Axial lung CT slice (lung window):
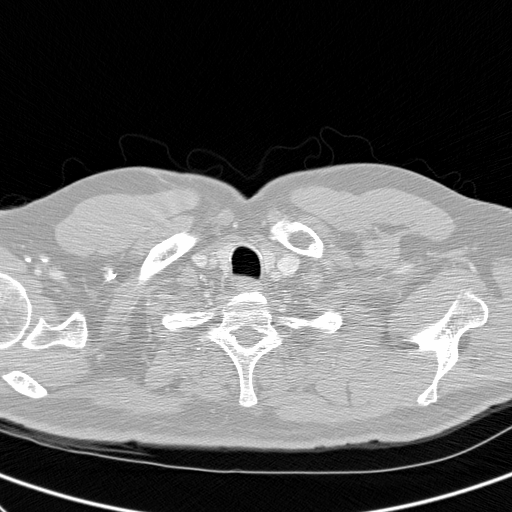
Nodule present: no